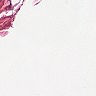
Metastatic tissue present: no